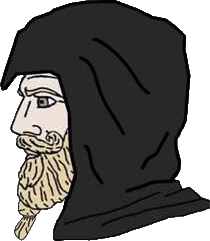
Label: 4_Yes_Chad